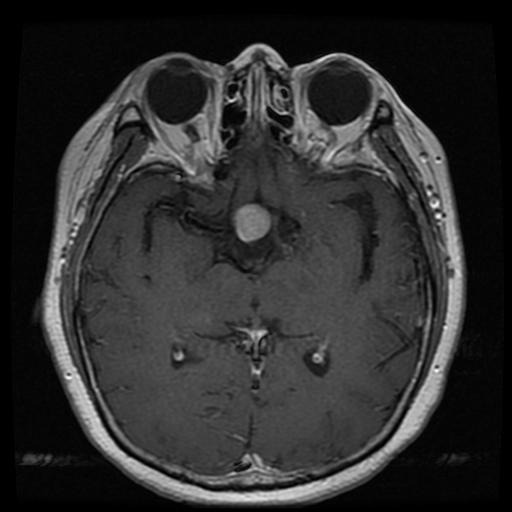
Label: pituitary